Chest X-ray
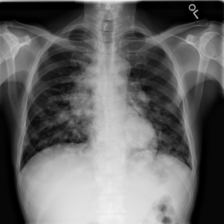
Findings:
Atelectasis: negative
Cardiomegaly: negative
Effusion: negative
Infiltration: negative
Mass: negative
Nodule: positive
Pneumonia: negative
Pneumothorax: negative
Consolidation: negative
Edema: negative
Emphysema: negative
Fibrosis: negative
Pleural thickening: negative
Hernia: negative